Question: I am trying to insert a table in email but it only shows the syntax on the message body of the email.
Attached is the output;

'''
mail.Subject = "Blah Service Alert - " + application + " Upgrade (Day, Month, Year)";
mail.Body = "Dear Customer," + Environment.NewLine + Environment.NewLine +
"I would like to provide notice that we will be carrying out an Upgrade on the " + application + " on (Day, Month, Year)." + Environment.NewLine + Environment.NewLine +
"Blah Essential Maintenance Downtime Window 2019" + Environment.NewLine + Environment.NewLine +
"System: " + application + Environment.NewLine + Environment.NewLine +
"<table><tr>" +
"<th> Downtime Start </th>" +
"<th> Downtime Start </th>" +
"<th> Downtime End </th>" +
"<th> Downtime End </th>" +
"</tr> <tr>" +
"<td> Date: </td" +
"<td> Time: </td>" +
"<td> Date: </td>" +
"<td> Time: </td>" +
"</tr></table>" + Environment.NewLine + Environment.NewLine +
'''
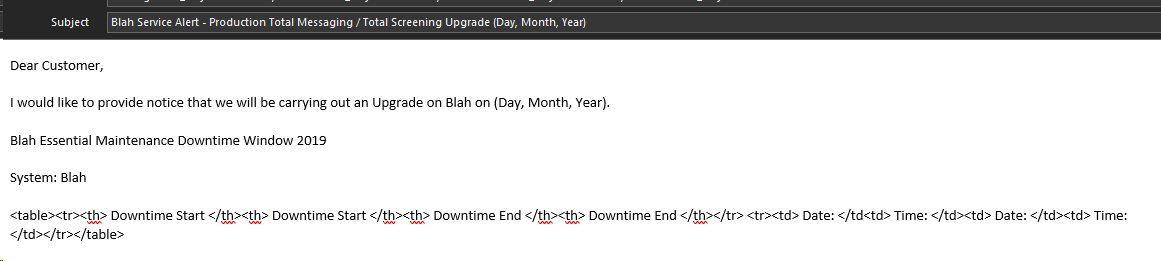
Answer: Assuming you are using the Outlook Object Model, set the 'MailItem.HTMLBody' property rather than the plain text 'MailItem.Body'.